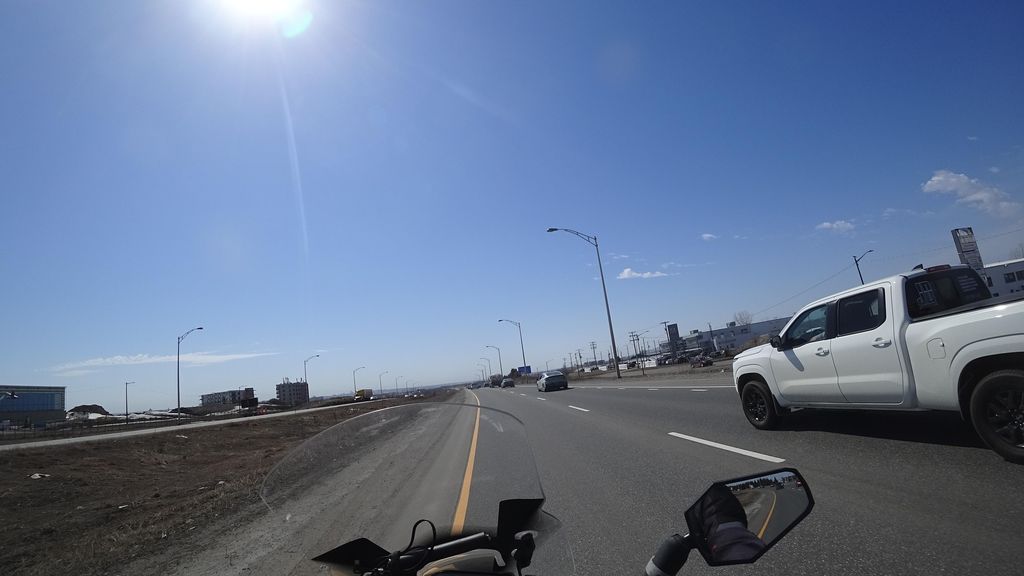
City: quebec_city